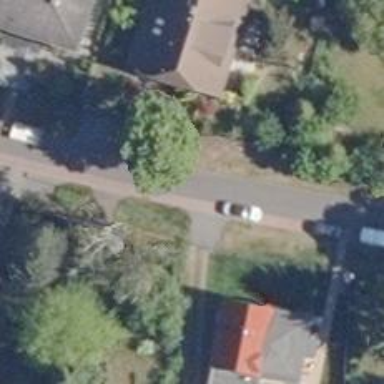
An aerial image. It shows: Asphalt road in residential area.